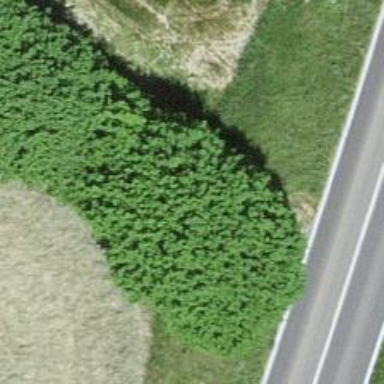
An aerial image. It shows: Hedge acting as barrier.